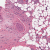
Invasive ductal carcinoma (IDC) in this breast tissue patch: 0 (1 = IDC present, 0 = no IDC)